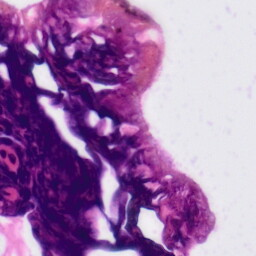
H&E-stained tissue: Tonsil